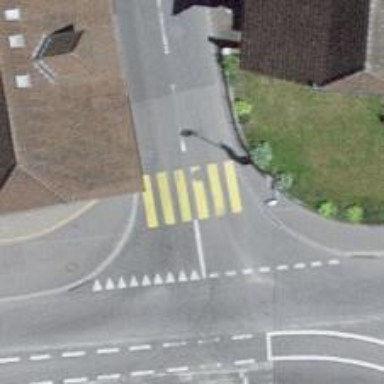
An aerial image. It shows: Marked zebra crossing on the road.